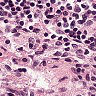
Metastatic tissue present: no